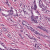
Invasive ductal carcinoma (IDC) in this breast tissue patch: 1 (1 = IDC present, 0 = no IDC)